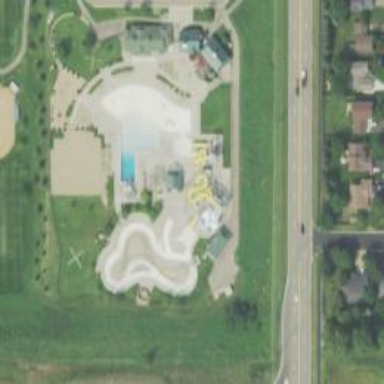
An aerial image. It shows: Water slide attraction.